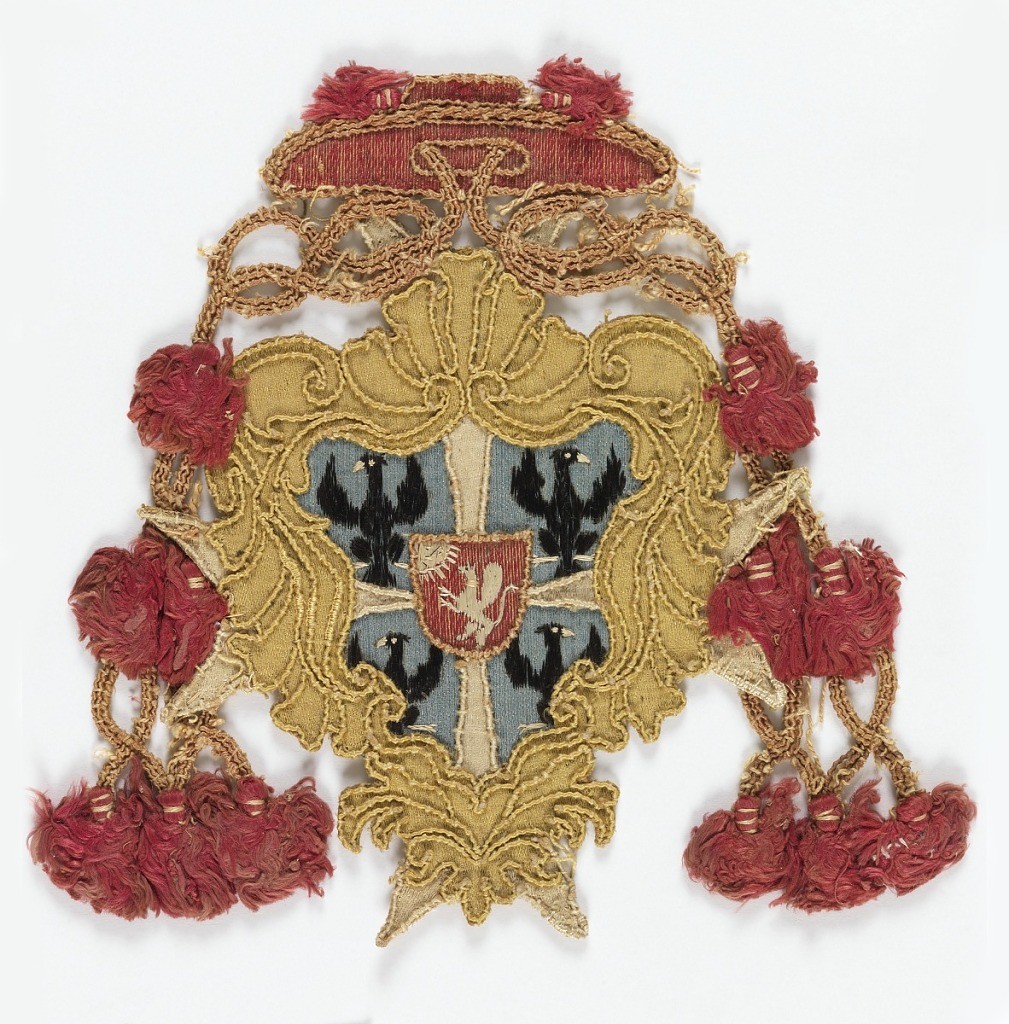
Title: Badge
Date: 17th century
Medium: silk Technique: embroidered on satin weave; edged with cording and trimmed with silk tassels
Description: Red satin cardinal's hat with yellow satin frame for blue satin shield between tassels of hat. Shield divided by white satin Maltese cross into four parts each having a black eagle embroidered in silk. Smaller red satin shield in centre with white embroidered griffin gazing at sun. Backed with linen.